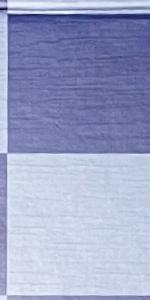
Label: Empty